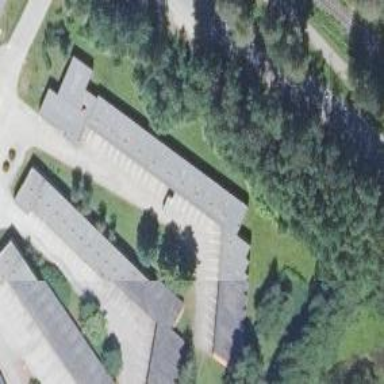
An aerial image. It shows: Hotel building.